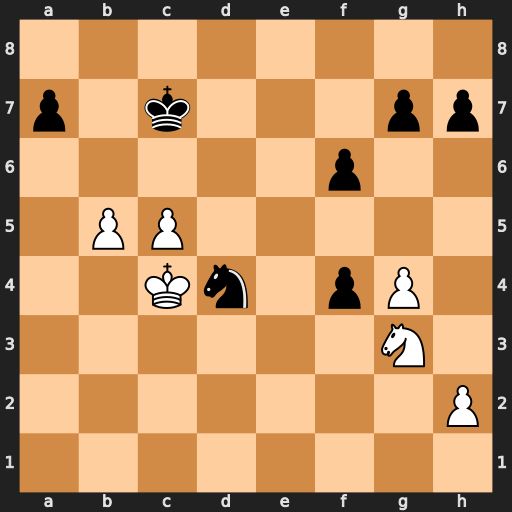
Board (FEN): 8/p1k3pp/5p2/1PP5/2Kn1pP1/6N1/7P/8
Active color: w
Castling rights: -
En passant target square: -
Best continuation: Kxd4 fxg3 hxg3